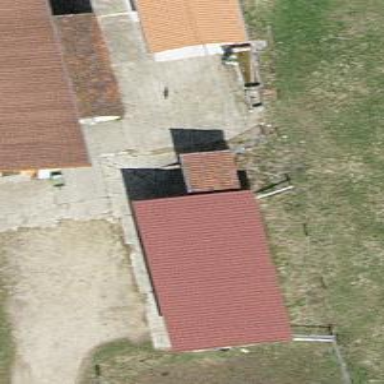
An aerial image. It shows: Farm building.